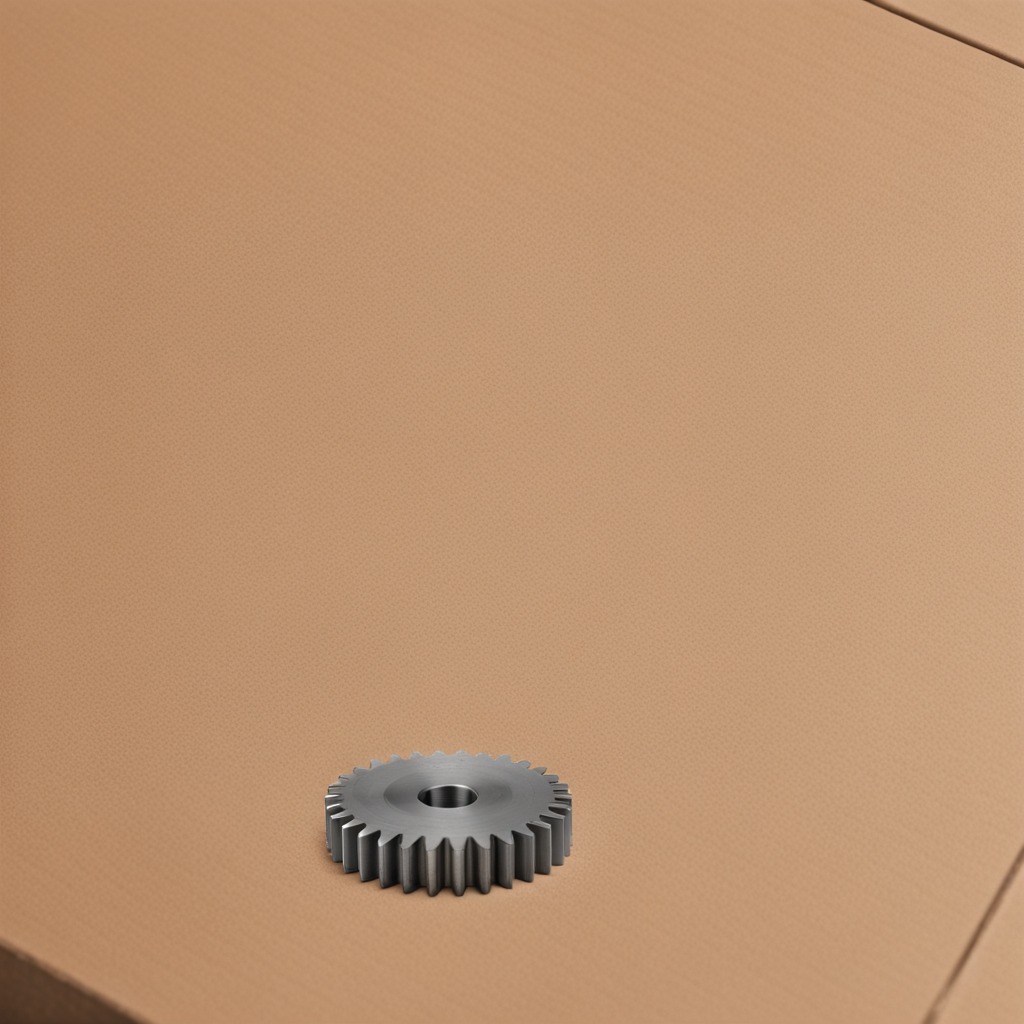
A steel gear with teeth is lying on the cardboard box surface in an outdoor workshop during daytime bright natural light soft shadows slightly creased but